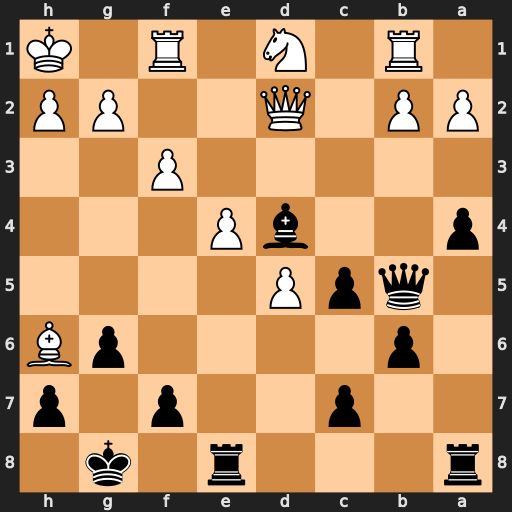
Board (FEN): r3r1k1/2p2p1p/1p4pB/1qpP4/p2bP3/5P2/PP1Q2PP/1R1N1R1K
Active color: b
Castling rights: -
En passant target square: -
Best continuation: Qxf1#